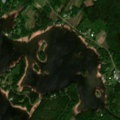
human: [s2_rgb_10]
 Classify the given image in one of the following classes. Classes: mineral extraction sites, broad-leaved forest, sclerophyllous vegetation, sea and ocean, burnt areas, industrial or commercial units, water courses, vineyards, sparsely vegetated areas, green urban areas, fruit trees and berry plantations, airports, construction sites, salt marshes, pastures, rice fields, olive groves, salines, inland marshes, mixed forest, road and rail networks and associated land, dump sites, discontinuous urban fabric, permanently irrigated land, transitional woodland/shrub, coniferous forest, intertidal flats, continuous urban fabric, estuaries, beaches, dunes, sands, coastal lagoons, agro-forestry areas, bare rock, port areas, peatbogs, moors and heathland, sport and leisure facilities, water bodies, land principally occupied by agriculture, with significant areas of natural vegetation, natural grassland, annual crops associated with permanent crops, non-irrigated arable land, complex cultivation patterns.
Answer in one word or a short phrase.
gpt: land principally occupied by agriculture, with significant areas of natural vegetation, mixed forest, sea and ocean